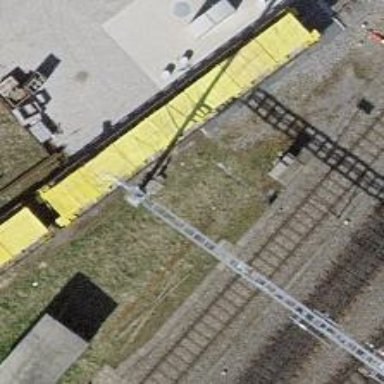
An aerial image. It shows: Railway switch.